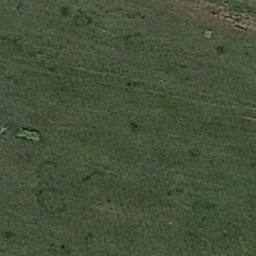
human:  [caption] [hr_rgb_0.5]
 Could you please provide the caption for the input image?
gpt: The entire image is dominated by grass .

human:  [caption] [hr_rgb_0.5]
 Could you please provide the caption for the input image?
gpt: The meadow is dense but uneven .

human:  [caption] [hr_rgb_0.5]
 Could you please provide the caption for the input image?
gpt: A large lush green meadow covered with green grass .

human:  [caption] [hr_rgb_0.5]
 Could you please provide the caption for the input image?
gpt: This meadow has sparse grasses and some taller grasses .

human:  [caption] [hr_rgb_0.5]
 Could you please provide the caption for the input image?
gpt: A dense meadow with many green grass .